Interaction volume radius: 10 \u00c5
Interaction volume height: 25 \u00c5
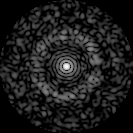
Disorder parameter: 0.8127